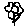
Label: flower